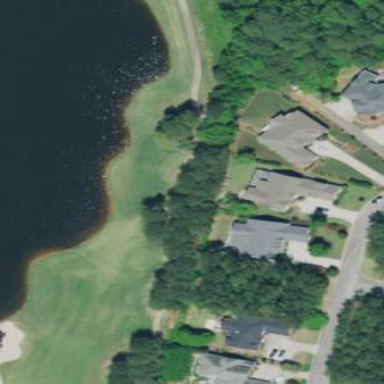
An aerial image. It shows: Rough grassy area used for golf.